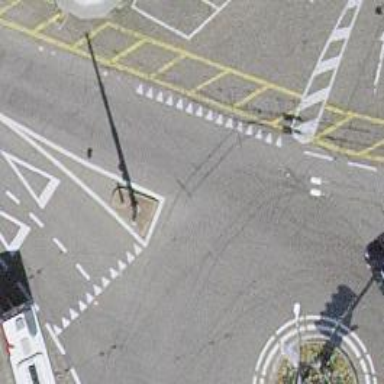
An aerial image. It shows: Secondary road with asphalt surface and trolley wire.